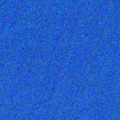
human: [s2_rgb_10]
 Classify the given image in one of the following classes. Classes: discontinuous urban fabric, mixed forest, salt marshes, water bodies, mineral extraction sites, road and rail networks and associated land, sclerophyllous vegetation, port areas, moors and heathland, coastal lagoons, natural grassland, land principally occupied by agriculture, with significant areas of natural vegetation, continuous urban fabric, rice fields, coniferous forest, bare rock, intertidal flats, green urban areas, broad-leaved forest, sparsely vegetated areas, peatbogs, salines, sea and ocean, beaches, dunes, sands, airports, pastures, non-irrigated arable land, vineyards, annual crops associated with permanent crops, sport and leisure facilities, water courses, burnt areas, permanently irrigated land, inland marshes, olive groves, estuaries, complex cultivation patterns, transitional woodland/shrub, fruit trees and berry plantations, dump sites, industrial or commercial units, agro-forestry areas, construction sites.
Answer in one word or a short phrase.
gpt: sea and ocean